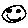
Label: smiley face